Interaction volume radius: 10 \u00c5
Interaction volume height: 10 \u00c5
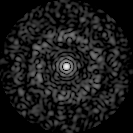
Disorder parameter: 0.8388